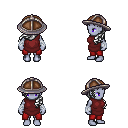
a pixel art fantasy rpg character, female body template, dark elf, purple skin, maroon tunic, red pants, white left-swept hairstyle, chain helm, white cloth bandages, four views (front, back, left, right), 2x2 character sprite sheet, small pixel art, hard edges, no anti-aliasing